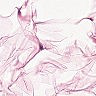
Metastatic tissue present: no